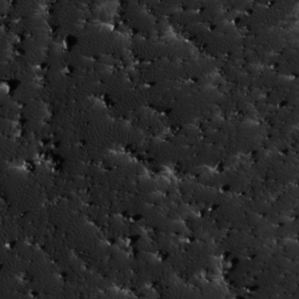
Label: non_frost